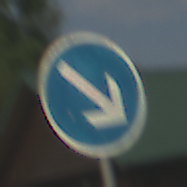
Verkehrszeichen: VorgeschriebeneVorbeifahrtRechts
Umgebung: Outdoor, Nature
Tageszeit: MorningAfternoon
Wetter: PartlyCloudy
Licht: Natural
Jahreszeit: NotSpecified
Kontrast: HighContrast